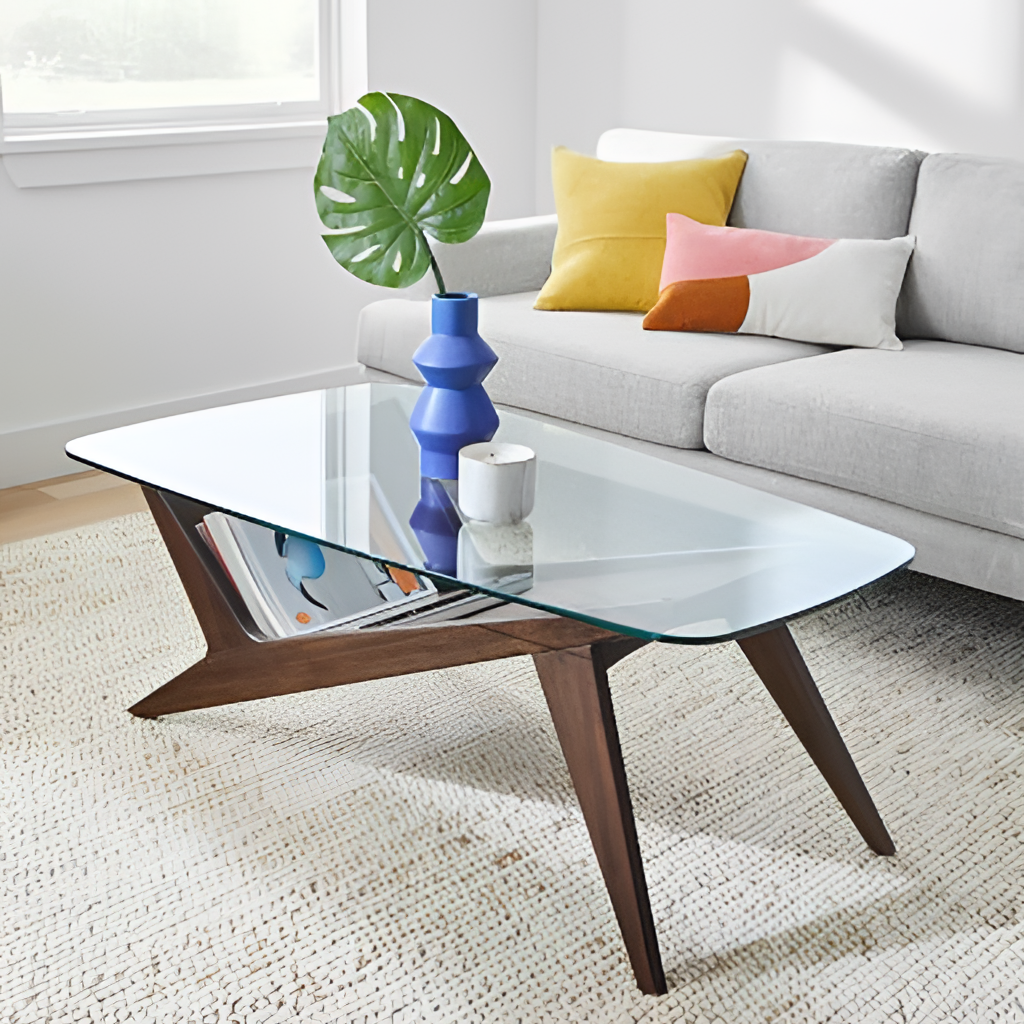
living room, wood and glass coffee table, fabric flooring, with woven texture pattern, modern, white paint wallpaper, with solid pattern